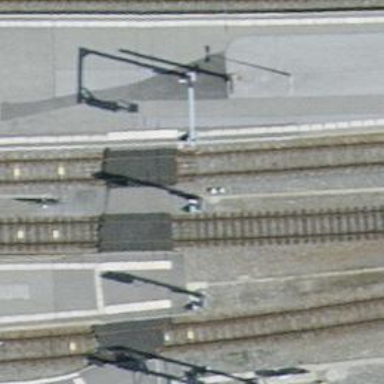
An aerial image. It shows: Level crossing along the railway.